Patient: sex M, age 64
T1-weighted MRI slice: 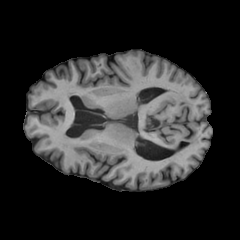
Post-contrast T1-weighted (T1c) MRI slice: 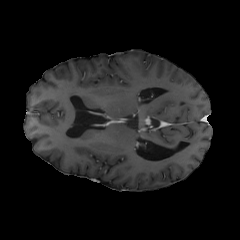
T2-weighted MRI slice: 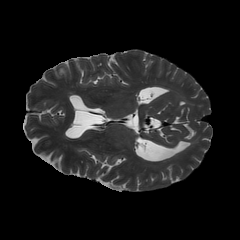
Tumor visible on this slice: no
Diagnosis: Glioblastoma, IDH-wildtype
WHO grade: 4